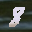
Label: 8